Question: I have the following error message when I load my app in the browser :

I am not sure what I have missing here. The route for the home page is correctly defined.
The paths are defined as follows in the view :
'''
<li><%= link_to "Home", root_path %></li>
<li><%= link_to "Help", help_path %></li>
'''
and as follows in the routes file :
'''
Rails.application.routes.draw do
root 'static_pages#home'
get 'help' => 'static_pages/help'
end
'''
Any idea what I am missing here ?
Thanks !
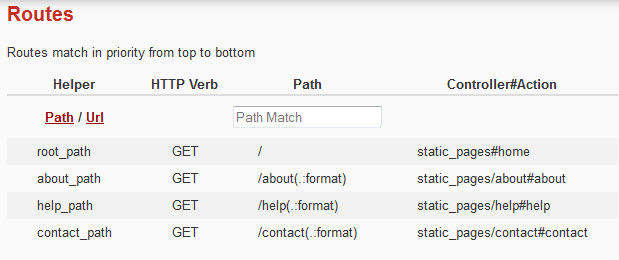
Answer: Your route is wrong. You need to rename your routes to change the slash for a "#", assuming 'help' is a separate action in your 'static_pages_controller.rb', as well as for any other routes in your header ('about', 'help', etc).
'''
Rails.application.routes.draw do
get 'help' => 'static_pages#help'
end
'''